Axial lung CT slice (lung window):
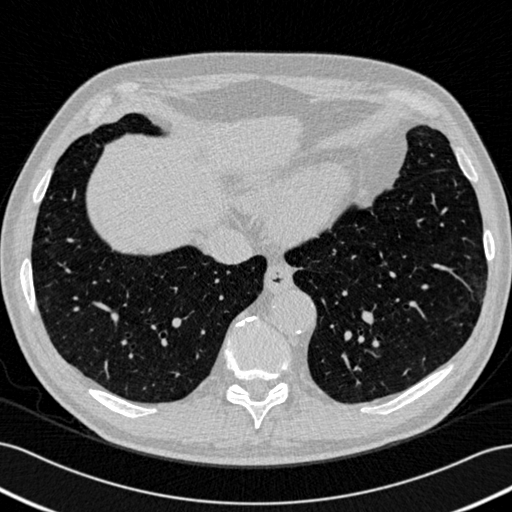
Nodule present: no